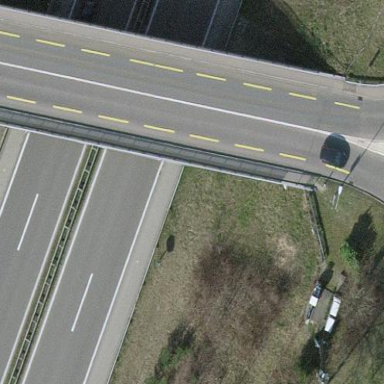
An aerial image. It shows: Man-made bridge.